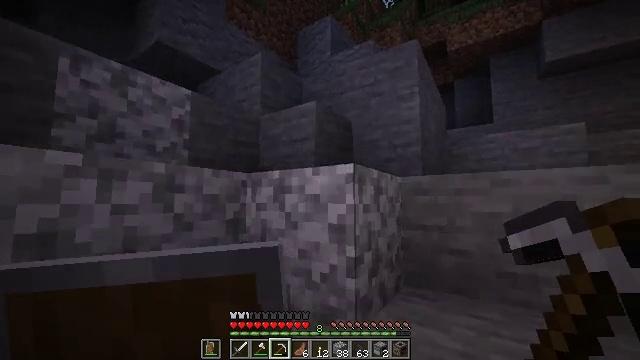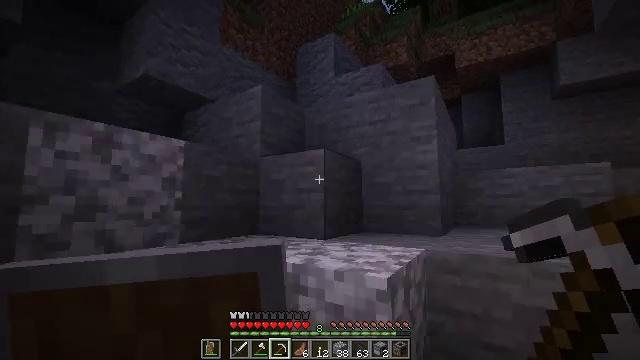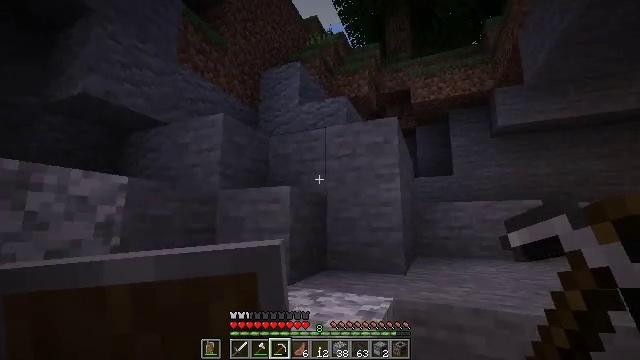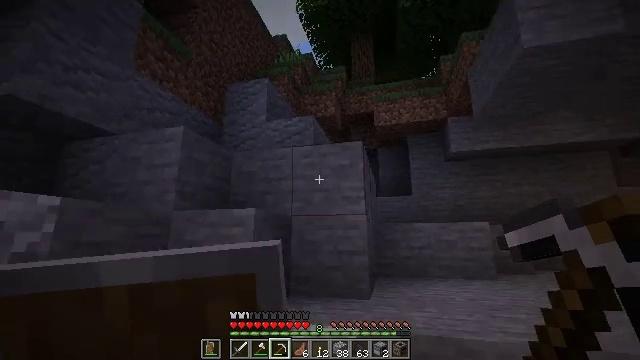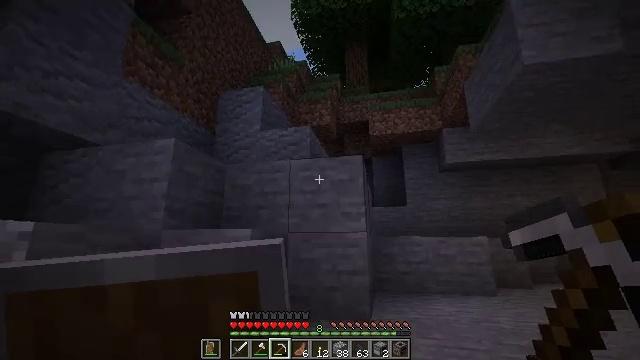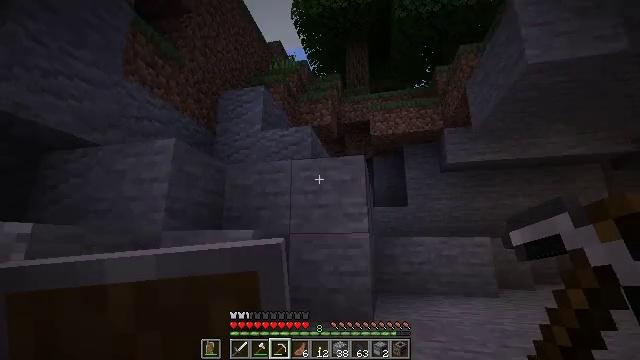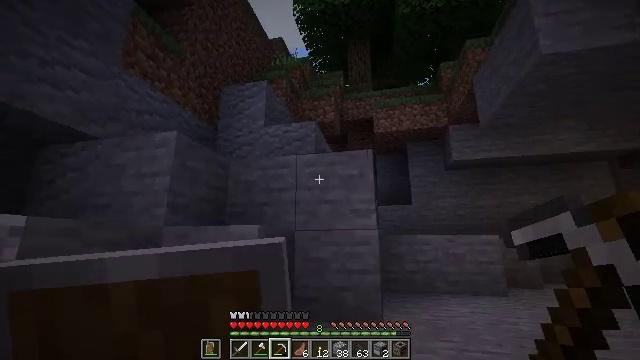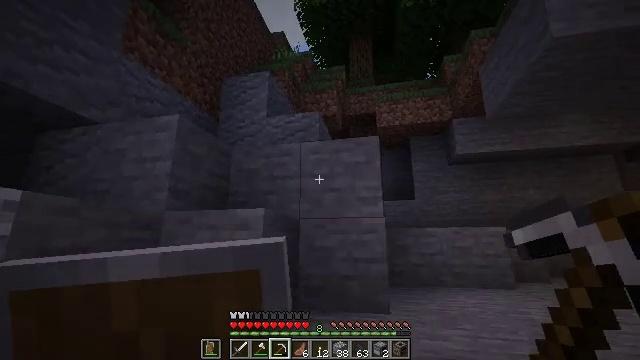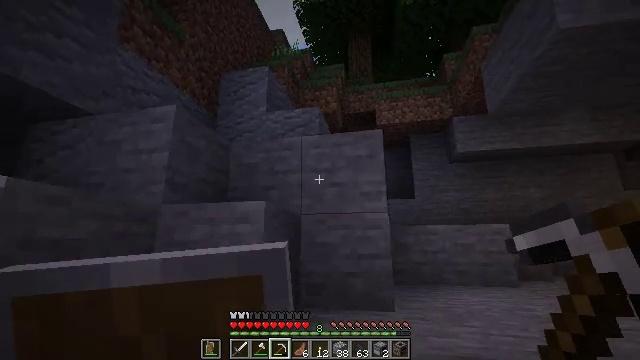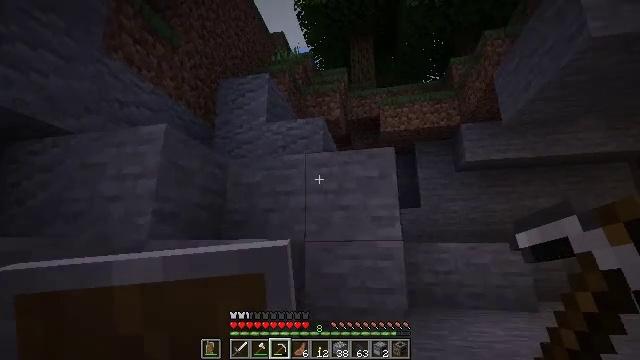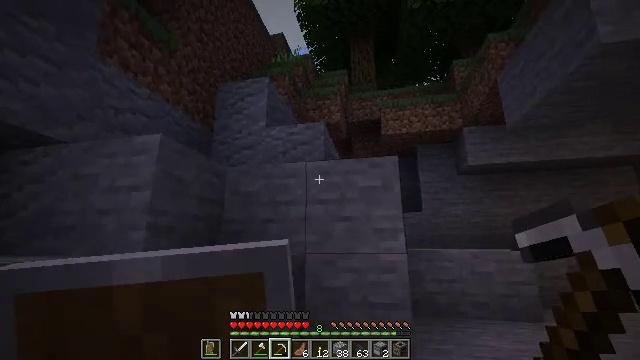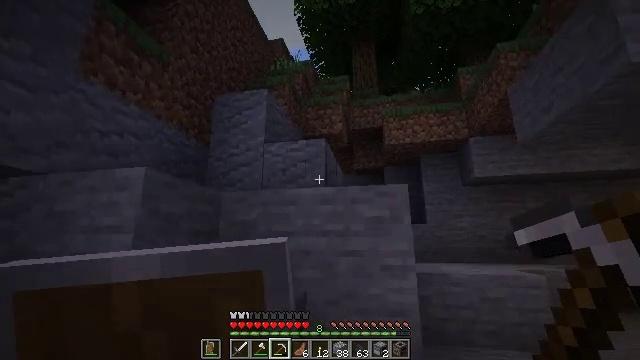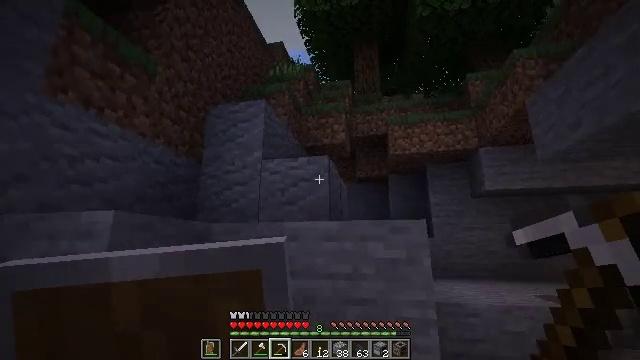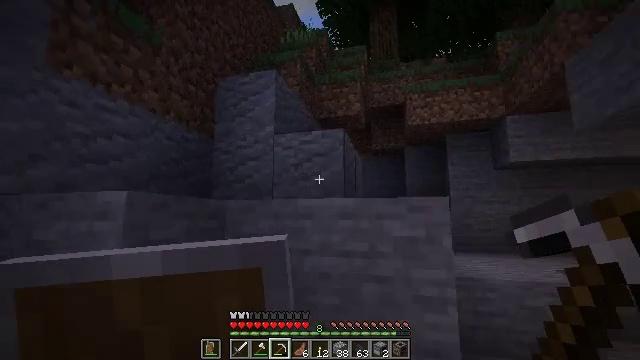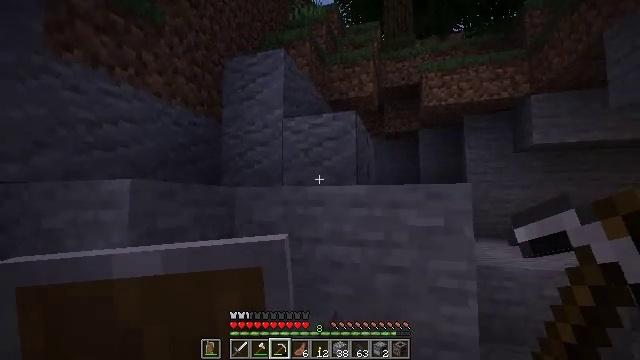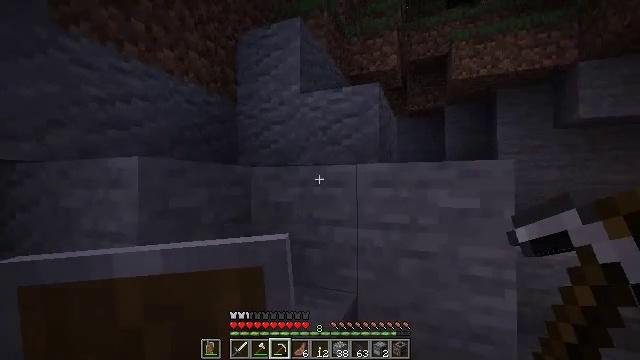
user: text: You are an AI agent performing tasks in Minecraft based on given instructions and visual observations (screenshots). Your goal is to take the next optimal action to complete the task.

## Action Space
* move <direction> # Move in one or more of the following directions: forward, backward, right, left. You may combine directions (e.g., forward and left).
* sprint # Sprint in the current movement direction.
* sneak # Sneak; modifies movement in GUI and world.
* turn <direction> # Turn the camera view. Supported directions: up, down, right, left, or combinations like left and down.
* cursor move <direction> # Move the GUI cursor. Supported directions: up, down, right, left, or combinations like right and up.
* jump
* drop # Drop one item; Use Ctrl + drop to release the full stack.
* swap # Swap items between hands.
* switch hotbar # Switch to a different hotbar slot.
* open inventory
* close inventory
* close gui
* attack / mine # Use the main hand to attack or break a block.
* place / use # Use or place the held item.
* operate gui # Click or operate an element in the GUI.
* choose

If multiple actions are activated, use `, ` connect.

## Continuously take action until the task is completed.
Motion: motion action
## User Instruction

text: Mine the yellow bed to pick it up.
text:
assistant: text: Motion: move forward, turn right, jump
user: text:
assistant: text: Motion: move forward, turn right and up, jump
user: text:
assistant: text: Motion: move forward, turn right and up, jump
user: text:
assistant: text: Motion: move forward, turn right and up
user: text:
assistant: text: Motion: move forward
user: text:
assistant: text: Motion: move forward
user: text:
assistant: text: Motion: move forward
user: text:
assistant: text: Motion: move forward, jump
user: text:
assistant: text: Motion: move forward, jump
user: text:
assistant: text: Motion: move forward, jump
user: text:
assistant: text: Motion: move forward, jump
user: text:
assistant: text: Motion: move forward, jump
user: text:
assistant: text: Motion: move forward, turn left and down, jump
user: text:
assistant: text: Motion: move forward, turn left and down
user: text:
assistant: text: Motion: move forward, turn left and down
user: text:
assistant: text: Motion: move forward, turn left and down
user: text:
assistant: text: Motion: move forward, turn left, jump
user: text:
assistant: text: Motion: move forward, jump
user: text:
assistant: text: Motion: move forward, jump
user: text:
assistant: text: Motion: move forward, jump
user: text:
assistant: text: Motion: move forward, jump
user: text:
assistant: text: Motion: move forward and move left, jump
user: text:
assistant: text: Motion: move forward and move left, turn right, jump
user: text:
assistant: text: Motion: move forward and move left, turn right
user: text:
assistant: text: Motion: move forward and move left, turn right, jump
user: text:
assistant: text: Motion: move forward, turn right, jump
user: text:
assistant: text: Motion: move forward, turn right and up, jump
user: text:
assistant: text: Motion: move forward and move right, jump
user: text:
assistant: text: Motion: move forward and move right, jump
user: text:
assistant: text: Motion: move forward and move right, jump